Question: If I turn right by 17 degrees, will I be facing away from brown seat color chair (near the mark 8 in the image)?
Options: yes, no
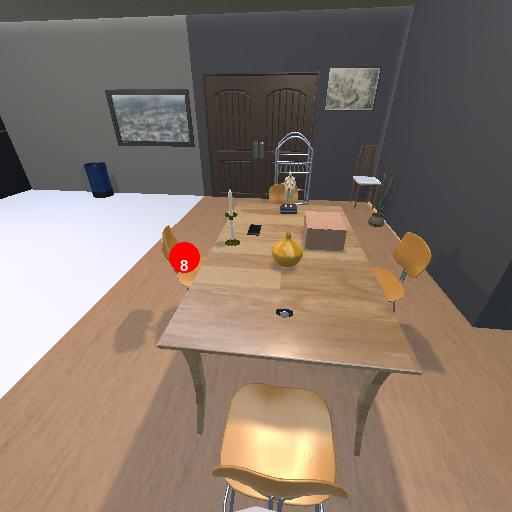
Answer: yes